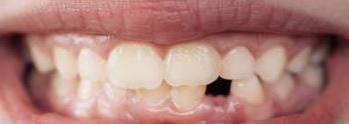
Condition: hypodontia